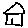
Label: house